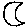
Label: moon